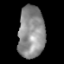
Tissue: lung
Cell type: T cells
Senescence score: 0.1971
Nuclear area (px): 1347
Mean DAPI intensity: 140.509